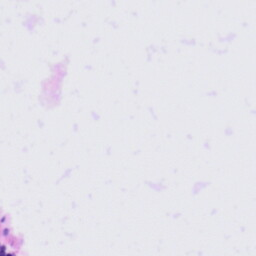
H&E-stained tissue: Tonsil